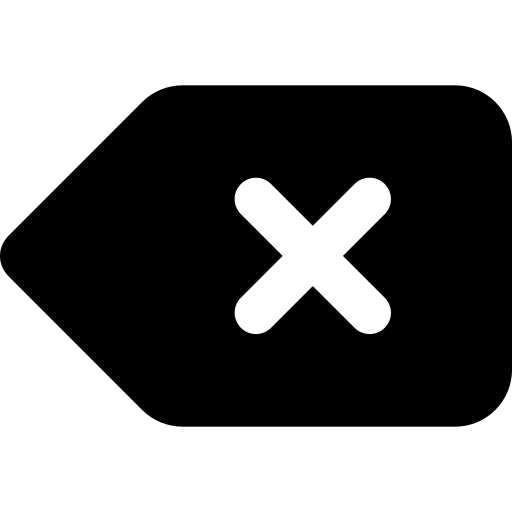
Tags: icon, FontAwesome, fa-icon, solid, delete, left